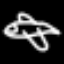
Label: airplane